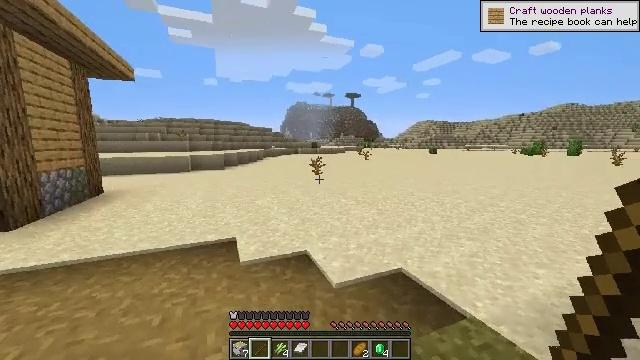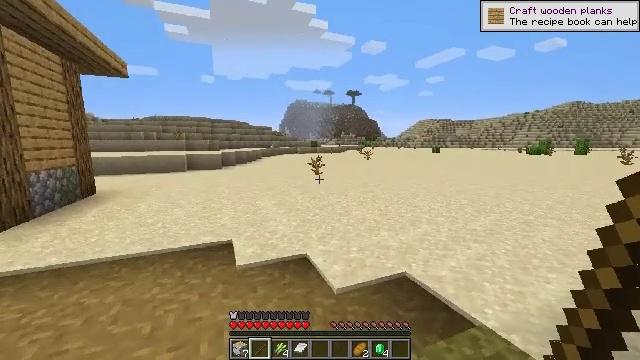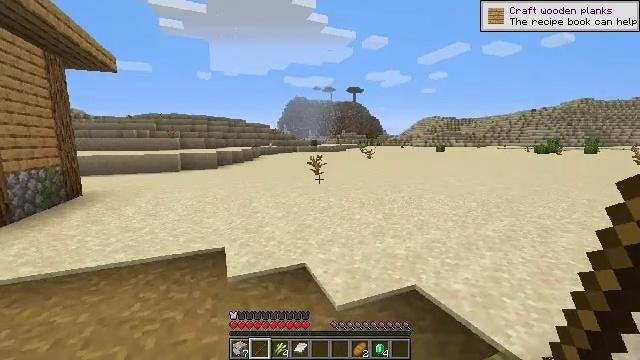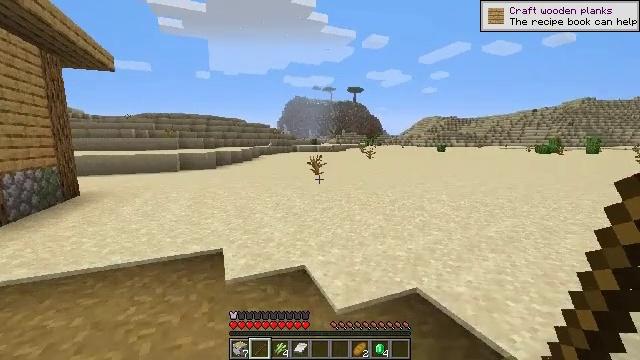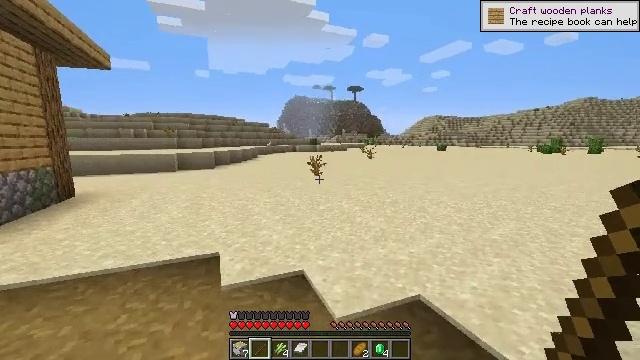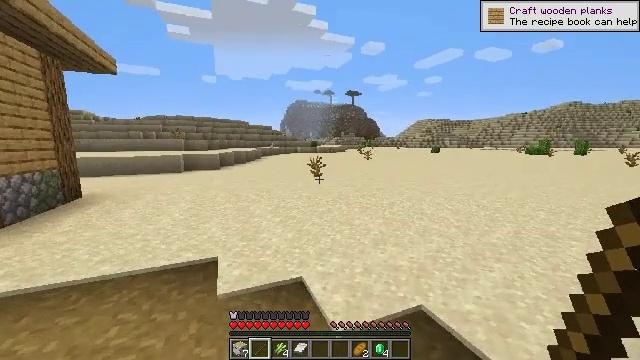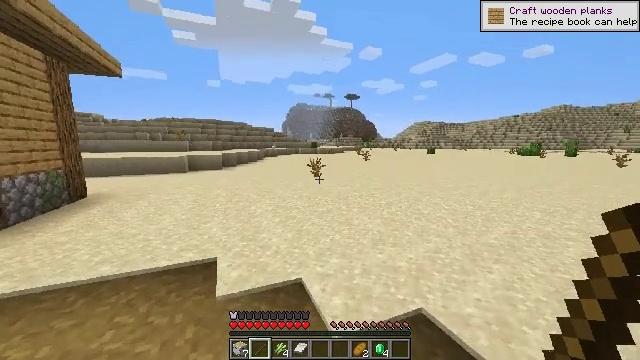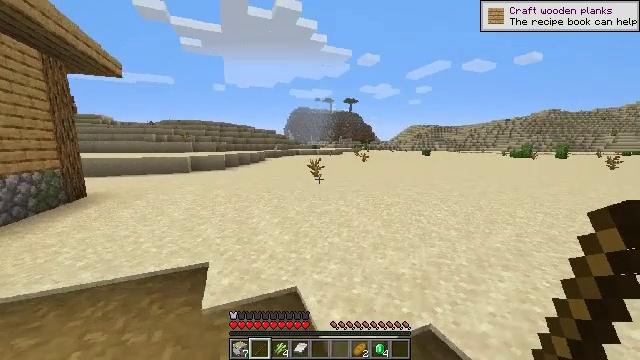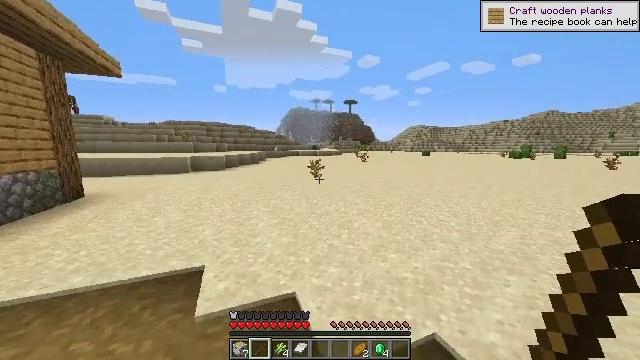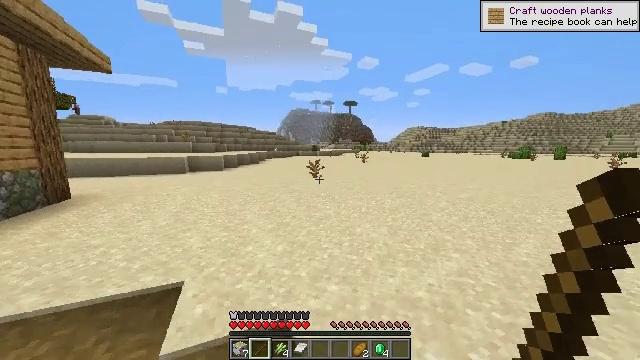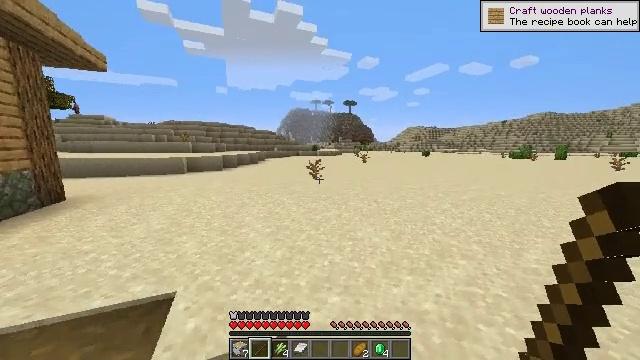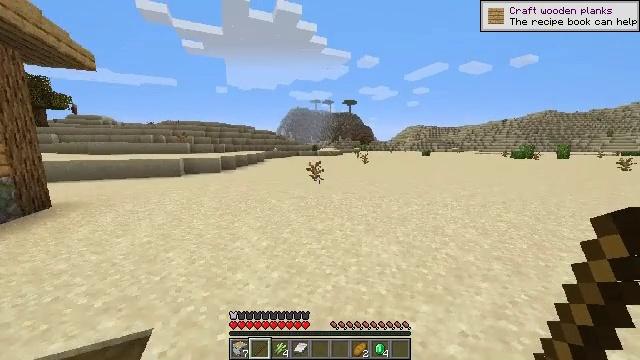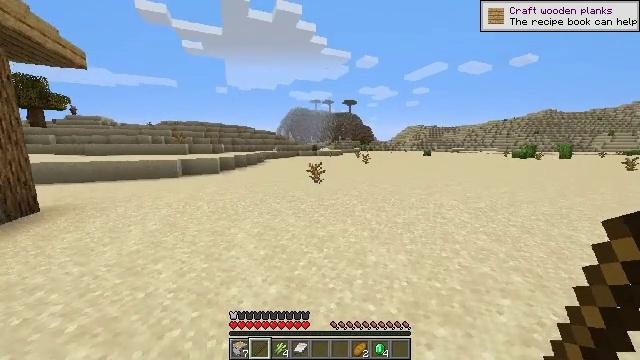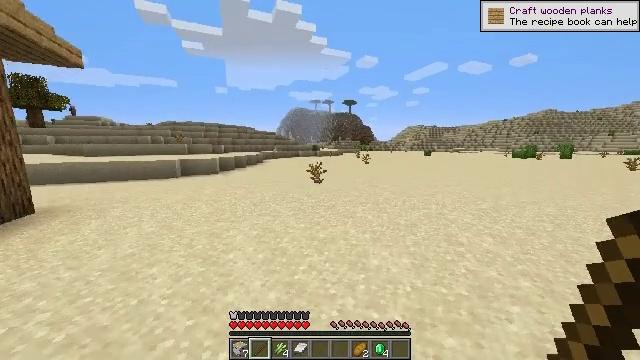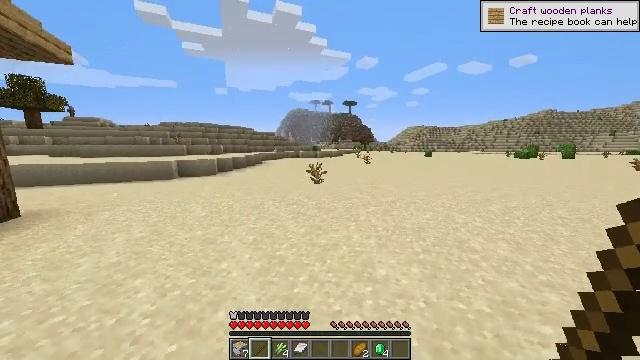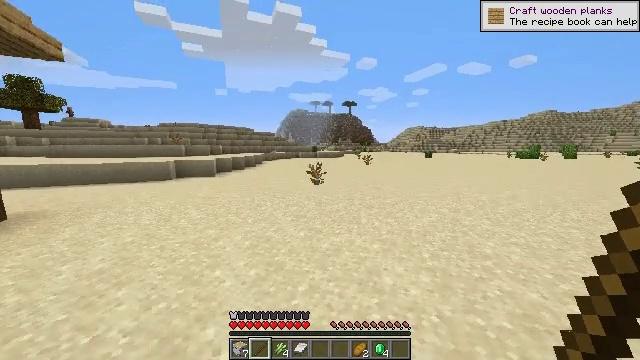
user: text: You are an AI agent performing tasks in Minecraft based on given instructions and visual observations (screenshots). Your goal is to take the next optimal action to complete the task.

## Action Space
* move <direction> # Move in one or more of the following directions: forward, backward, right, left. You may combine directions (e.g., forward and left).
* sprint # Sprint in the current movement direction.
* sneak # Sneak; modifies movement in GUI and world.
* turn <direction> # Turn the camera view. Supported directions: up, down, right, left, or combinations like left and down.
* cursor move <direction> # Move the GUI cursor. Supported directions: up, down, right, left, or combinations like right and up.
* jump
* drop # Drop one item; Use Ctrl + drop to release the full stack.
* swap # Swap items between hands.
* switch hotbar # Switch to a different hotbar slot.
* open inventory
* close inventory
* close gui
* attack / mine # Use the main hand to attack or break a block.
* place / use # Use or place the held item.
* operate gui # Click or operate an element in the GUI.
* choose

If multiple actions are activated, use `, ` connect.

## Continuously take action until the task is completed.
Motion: motion action
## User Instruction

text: Break the dead bush for sticks.
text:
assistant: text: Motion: move forward
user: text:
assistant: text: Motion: no_op
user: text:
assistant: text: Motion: no_op
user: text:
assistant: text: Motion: move forward
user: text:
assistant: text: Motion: move forward
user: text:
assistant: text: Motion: move forward
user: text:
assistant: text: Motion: move forward
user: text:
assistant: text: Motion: move forward
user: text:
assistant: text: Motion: move forward
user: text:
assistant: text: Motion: move forward
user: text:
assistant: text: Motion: move forward
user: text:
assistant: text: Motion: move forward
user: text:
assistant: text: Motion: move forward
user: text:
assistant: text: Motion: move forward
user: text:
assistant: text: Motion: move forward
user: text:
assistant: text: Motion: move forward
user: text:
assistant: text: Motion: move forward
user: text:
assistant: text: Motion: move forward
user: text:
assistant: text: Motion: move forward
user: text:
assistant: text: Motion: move forward
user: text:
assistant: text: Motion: move forward
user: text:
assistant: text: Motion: move forward
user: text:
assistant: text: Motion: move forward
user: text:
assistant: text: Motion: move forward
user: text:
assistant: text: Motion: move forward
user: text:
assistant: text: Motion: move forward
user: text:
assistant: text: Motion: move forward
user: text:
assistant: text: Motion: move forward, turn down
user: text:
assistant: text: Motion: move forward, turn down
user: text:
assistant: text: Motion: move forward, turn down